Question: I was looking for before posting but I don't find anything. I don't know if is possible what I want.
I want the sum of every column in the same row. For a better explanation, I attach a picture. I am using SQL Server 2005
Example:

Thanks for your time.
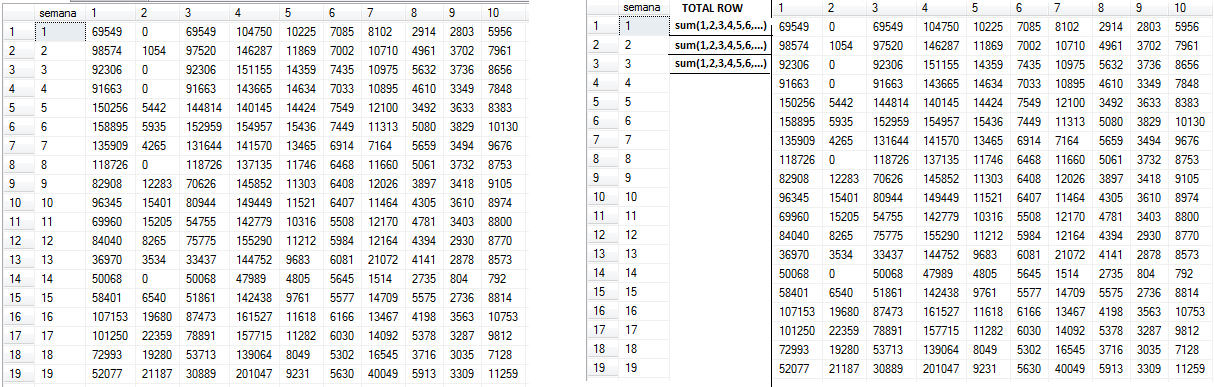
Answer: Normally your requirement suggests a lack in the design of your database. Maybe you should refactor it and create another table where you insert one row for every column and a foreign-key to the main-table. That will be much more efficient and makes it easier to maintain and to write queries.
However, you can do it in this way:
'''
SELECT [TOTAL ROW] = Col1 + Col2 + Col3 + Col4 + .....,
OtherColumns ...
FROM dbo.TableName
'''